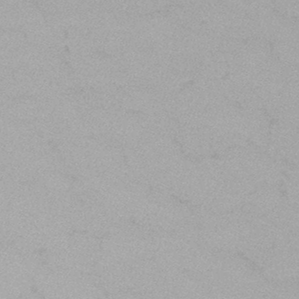
Label: frost